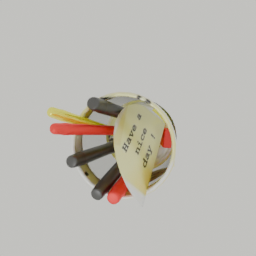
Label: tools